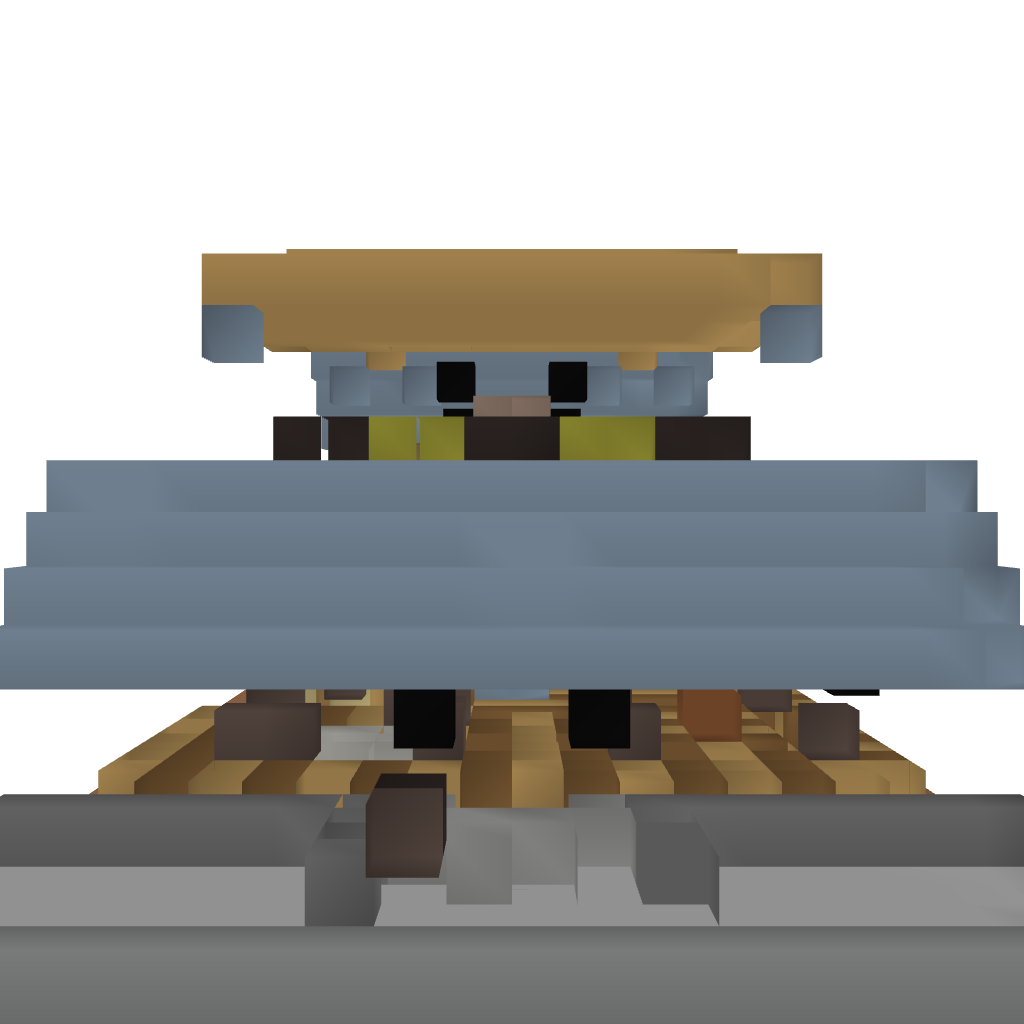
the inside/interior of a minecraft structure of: Guadalia's House